Field crop: maize
Growth stage: 2
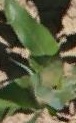
Species: maize